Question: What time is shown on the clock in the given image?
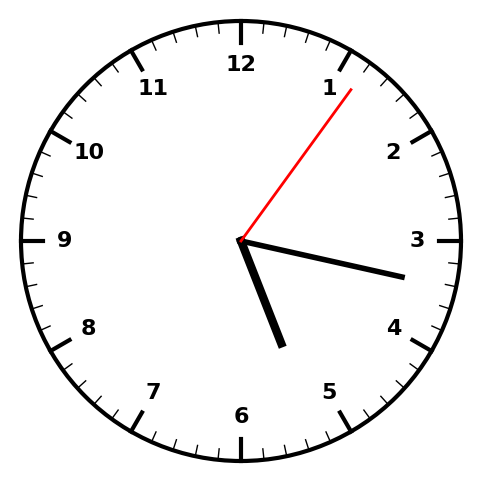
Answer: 05:17:06